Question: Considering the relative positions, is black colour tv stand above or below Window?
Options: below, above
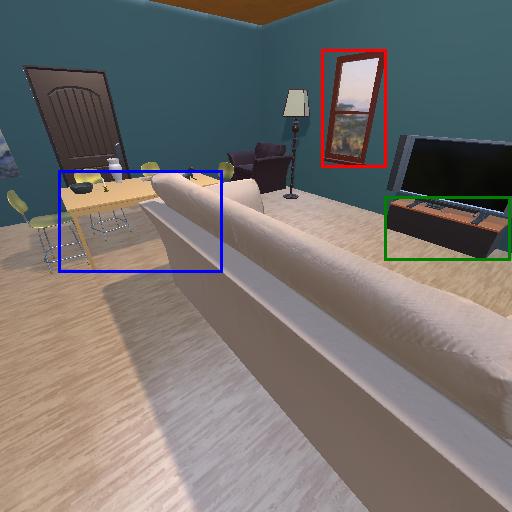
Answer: below